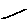
Label: line